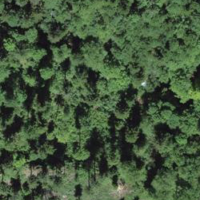
EUNIS habitat code: 41
Species observed at this site:
Petasites albus
Neottia nidus-avis
Chrysosplenium alternifolium
Geum urbanum
Aruncus dioicus